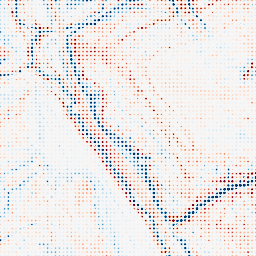
Category: edge_preserving
Decomposition family: guided
Decomposition parameters: radius: 4
eps: 0.01
Upsampling method: sinc_blackman
Upsampling parameters: scale: 8
kernel_size: 4
Upsampling scale: 8